Question: I have the following d3 visualisation. The darker colour at the top indicates that a node has been selected. When I mouseover a non selected node it changes opacity so a user can see which node would be selected if I click.
This is achieved via a CSS style sheet and the following js/d3:
'''
nodeSelection.select("circle").on('mouseover', function(e) {
d3.select(this).classed("hover", true);
_this.fireDataEvent("mouseOverNode", this);
});
nodeSelection.select("circle").on('mouseout', function(e) {
d3.select(this).classed("hover", false);
_this.fireDataEvent("mouseOutNode", this);
});
'''
So, far, so good. However, when I drag, the drag function seems to randomly trigger mouse over and mouse out events on the nodes that I am not dragging. This causes the node opacity to flicker. If I watch on the development tools in chrome I can see that this is because it is causing nodes to gain the class "hover". The code above to add this CSS class appears nowhere else, and by use of the console logging, I have confirmed that mouseover and mouseout events are being fired. These nodes are often far from the cursor.
This issue does not occur in Firefox.

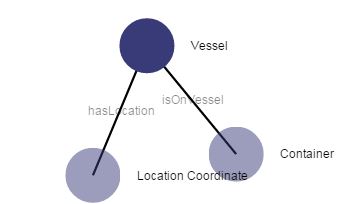
Answer: UPDATE: I actually managed to fix this almost immediately after posting this. I just explicitly de-register the listeners inside drag start, and re register in drag end. It might still be interesting to some people if they are having similar issues.
My drag function now looks like:
'''
var drag = d3.behavior.drag()
.on("dragstart", function(d) {
console.log("dragstart");
d.dragstart = d3.mouse(this); // store this
d.fixedbeforedrag = d.fixed;
d.fixed=true;
// deregister listeners
nodeSelection.select("circle").on("mouseover", null).on("mouseout", null);
})
.on("drag", function(d) {
d.px = d.x; // previous x
d.py = d.y;
var m = d3.mouse(this);
d.x += m[0] - d.dragstart[0];
d.y += m[1] - d.dragstart[1];
nodeSelection.attr("transform", "translate(" + [d.x, d.y] + ")");
_this.getForce().start();
})
.on("dragend", function(d) {
console.log("dragend");
delete d.dragstart;
d.fixed = d.fixedbeforedrag;
//reregisters listeners
_this.updateSVG();
});
'''